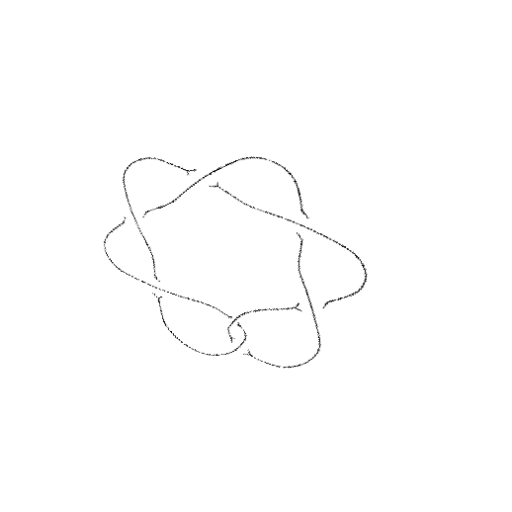
Crossing number: 7